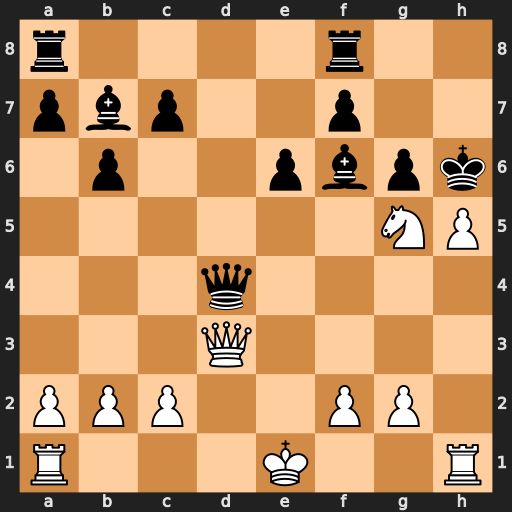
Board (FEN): r4r2/pbp2p2/1p2pbpk/6NP/3q4/3Q4/PPP2PP1/R3K2R
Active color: w
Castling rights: KQ
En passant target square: -
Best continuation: Nxf7+ Rxf7 Qxg6#